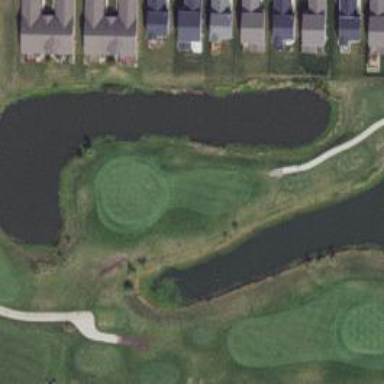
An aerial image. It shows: View of golf hole.